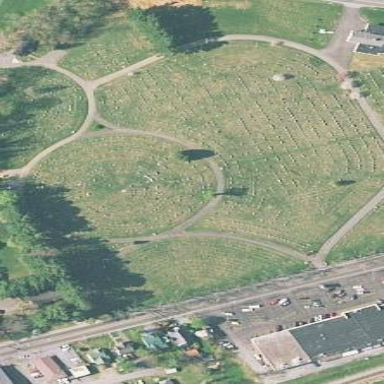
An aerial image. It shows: Cemetery.